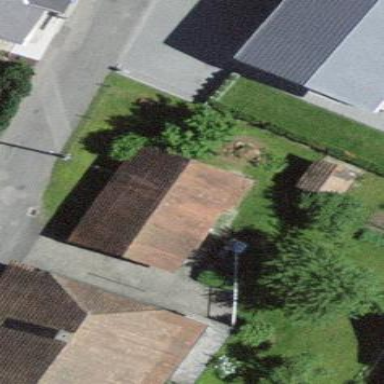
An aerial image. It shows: Shed.